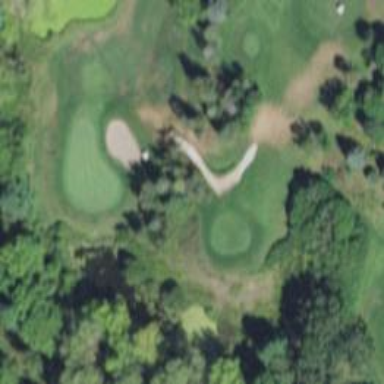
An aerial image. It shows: Pathway for golfing.